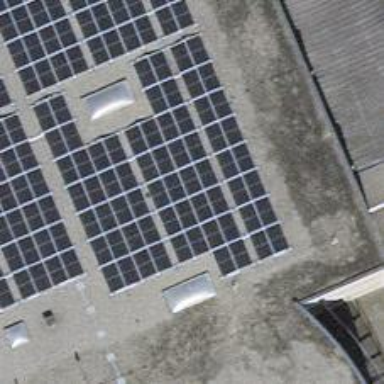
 consisting of solar photovoltaic panels."